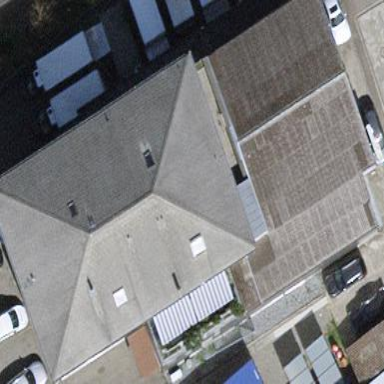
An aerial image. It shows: Industrial building.